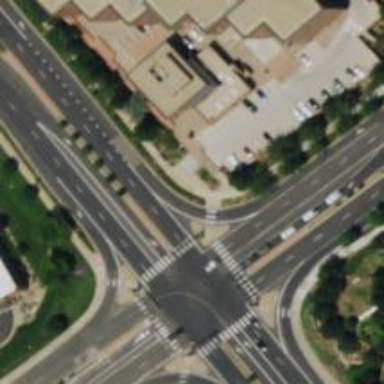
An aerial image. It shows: Marked crossing with zebra road marking.